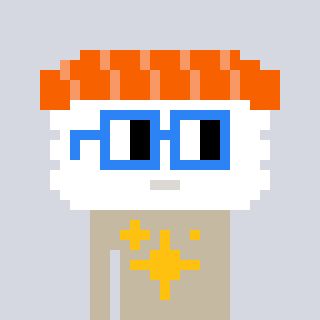
a pixel art character with square blue glasses, a nigiri-shaped head and a bege-colored body on a cool background